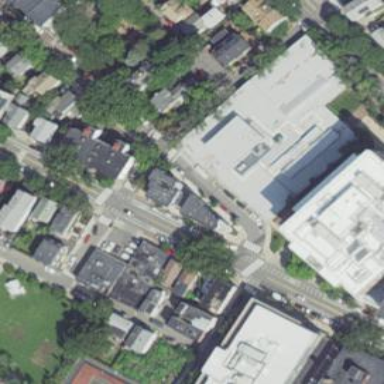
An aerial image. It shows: Commercial building with white roof.